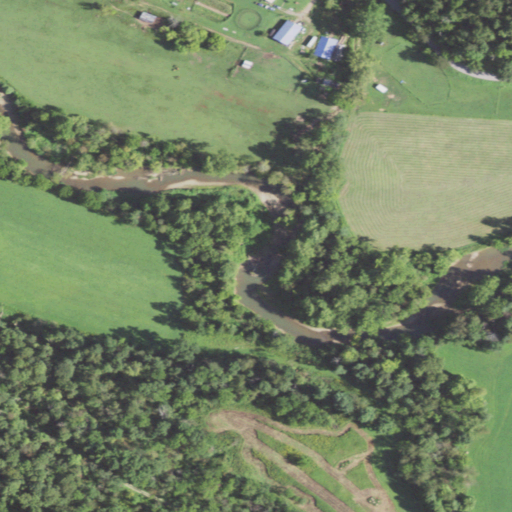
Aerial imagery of valley in Pennsylvania named Welch Hollow containing pasture, mixed forest, deciduous forest, open development, open water, and herbaceous wetlands